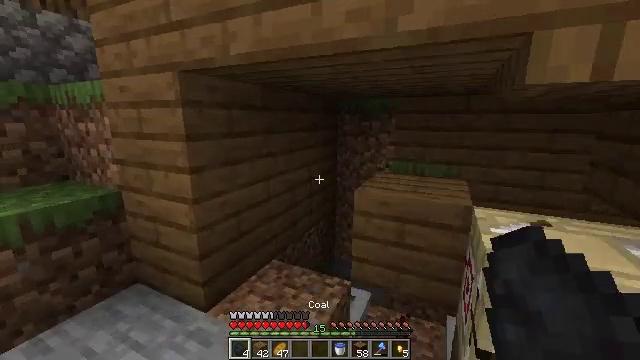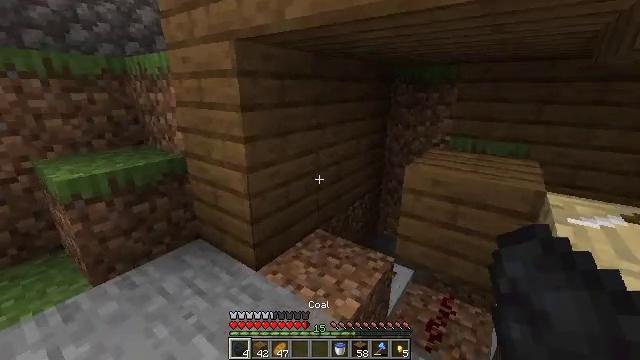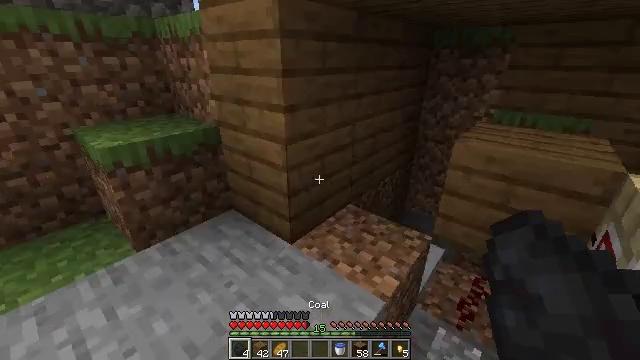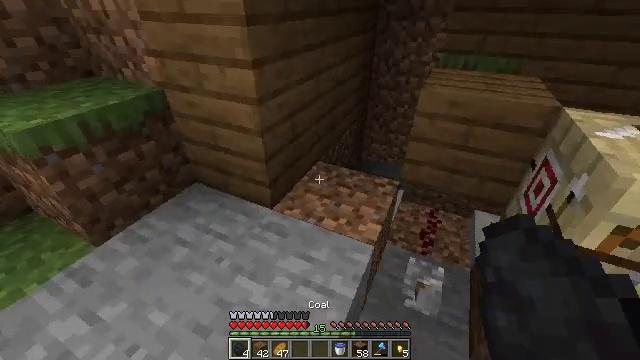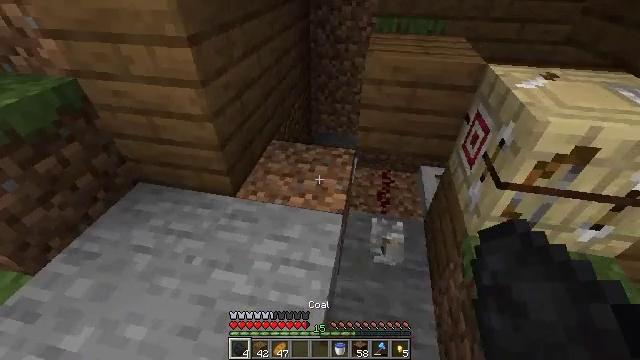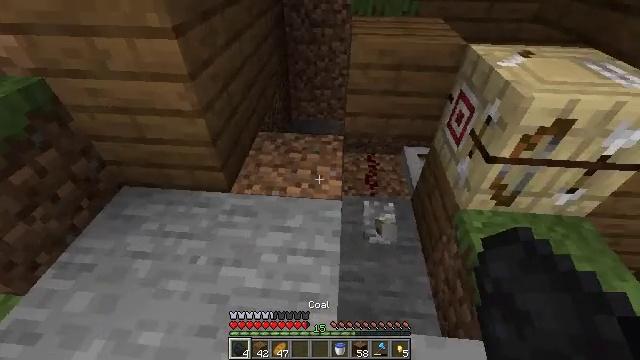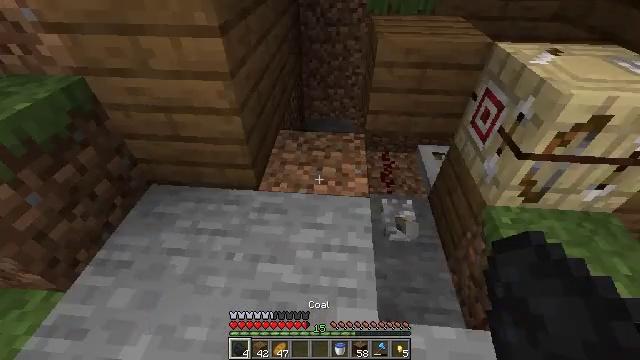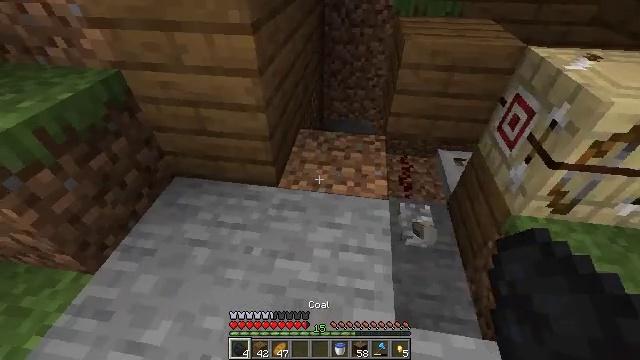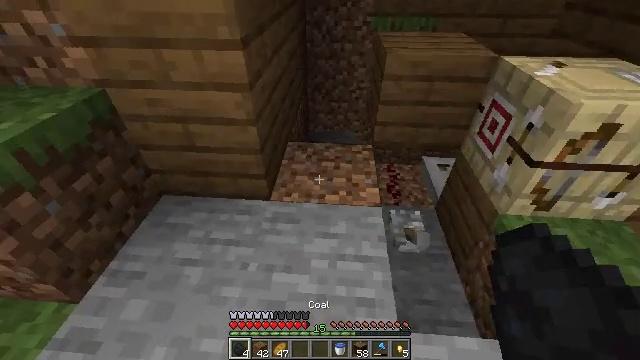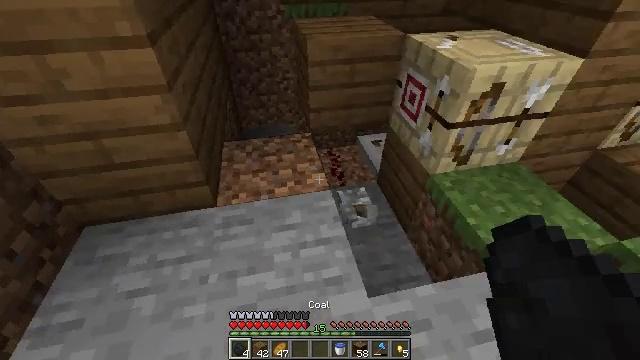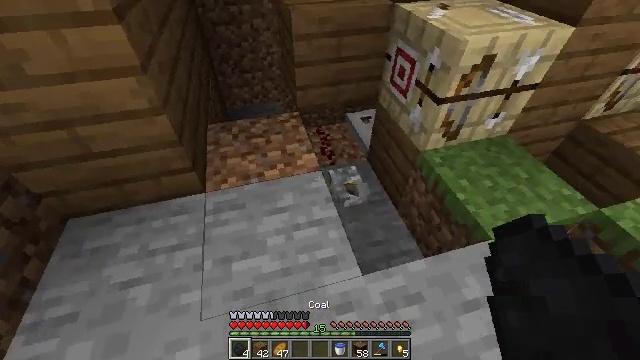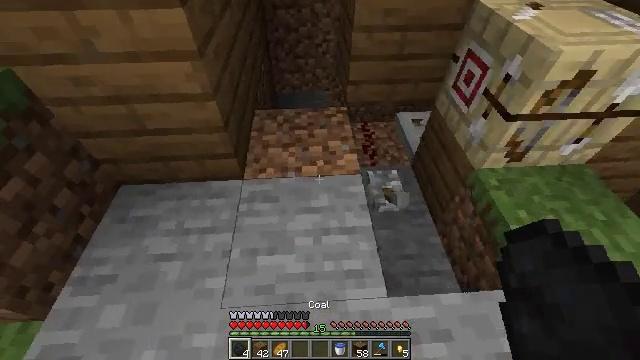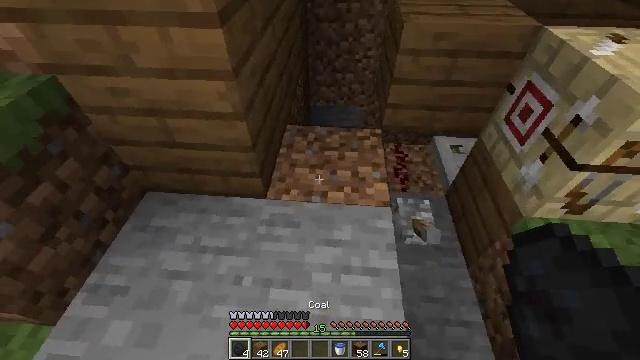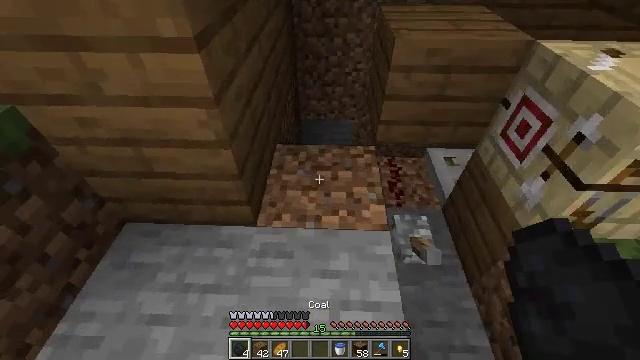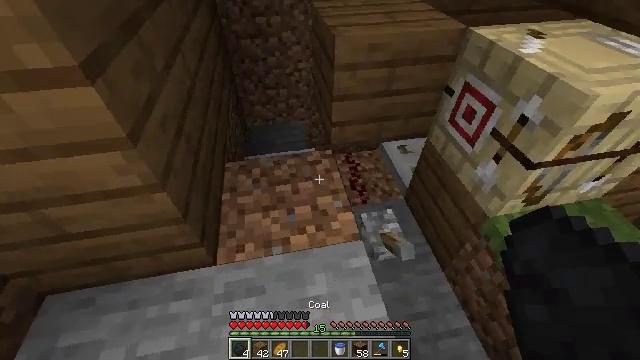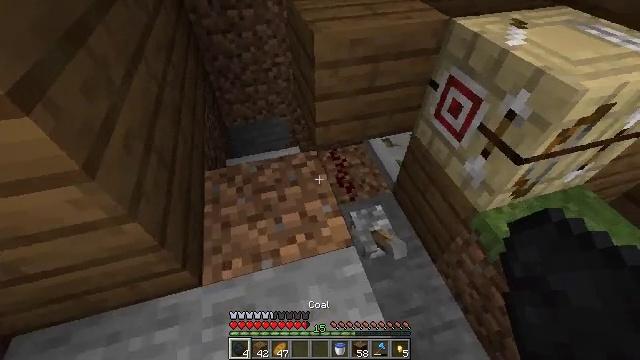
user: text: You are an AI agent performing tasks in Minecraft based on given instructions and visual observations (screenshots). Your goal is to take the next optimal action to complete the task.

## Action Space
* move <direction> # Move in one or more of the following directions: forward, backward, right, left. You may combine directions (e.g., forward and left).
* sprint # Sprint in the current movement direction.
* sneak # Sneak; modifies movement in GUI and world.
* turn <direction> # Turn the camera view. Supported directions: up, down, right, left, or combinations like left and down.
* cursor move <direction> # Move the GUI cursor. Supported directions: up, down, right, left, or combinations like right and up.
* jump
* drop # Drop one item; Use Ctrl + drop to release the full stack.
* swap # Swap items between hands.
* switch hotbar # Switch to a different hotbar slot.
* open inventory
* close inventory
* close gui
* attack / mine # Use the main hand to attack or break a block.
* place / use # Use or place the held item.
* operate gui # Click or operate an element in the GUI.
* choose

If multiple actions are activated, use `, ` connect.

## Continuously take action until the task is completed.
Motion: motion action
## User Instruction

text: Attack the iron trapdoor to gather it.
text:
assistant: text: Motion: move left, turn left and down
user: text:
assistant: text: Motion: move left, turn left and down
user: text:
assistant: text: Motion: move left, turn right and down
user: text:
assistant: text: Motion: move left, turn right and down
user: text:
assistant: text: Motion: move left, turn right and down
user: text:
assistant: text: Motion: no_op
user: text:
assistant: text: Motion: turn left
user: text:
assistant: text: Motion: turn right and up
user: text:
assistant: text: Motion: turn right and down
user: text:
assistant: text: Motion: move forward, turn right and down
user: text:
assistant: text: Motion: move forward, turn left and down
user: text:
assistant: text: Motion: move forward, turn left and up
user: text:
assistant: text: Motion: move forward, turn right and up
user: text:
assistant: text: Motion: move forward, turn right
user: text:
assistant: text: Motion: move forward, turn right and down
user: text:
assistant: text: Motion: move forward
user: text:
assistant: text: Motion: move forward, turn left and down
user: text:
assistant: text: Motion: turn down
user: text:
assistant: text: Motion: turn down
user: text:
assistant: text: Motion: turn right and down
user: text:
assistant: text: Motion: turn right and down
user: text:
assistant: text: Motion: move forward
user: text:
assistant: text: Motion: move forward
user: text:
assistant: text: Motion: no_op
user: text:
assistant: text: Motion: turn left
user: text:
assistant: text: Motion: turn left
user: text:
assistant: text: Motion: move left
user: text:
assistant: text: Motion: move left
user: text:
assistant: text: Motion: move forward and move left
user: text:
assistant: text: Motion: move forward and move left